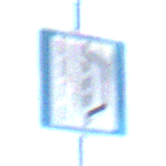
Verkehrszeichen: NothalteUndPannenbucht
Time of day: Midday
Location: Outdoor (Nature)
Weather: Clear
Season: NotSpecified
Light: Natural